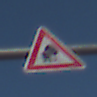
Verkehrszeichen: UnzureichendesLichtraumprofil
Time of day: MorningAfternoon
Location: Outdoor (Nature)
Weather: PartlyCloudy
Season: NotSpecified
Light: Natural